Question: I'm using the below to search for a node named "Archive" and then change its colour to red and image index.
'''
Dim d As String = "Archive"
For i = 0 To tvProgress.Nodes.Count - 1
If tvProgress.Nodes(i).Text = d Then
tvProgress.Nodes(i).ForeColor = Color.Red
tvProgress.Nodes(i).ImageIndex = 1
End If
Next
'''
As you see from the below image the node "Archive" has some structure underneath. I would also like to change the colour and image index of these as well. These are not a static node name like "Archive" so I can't simply repeat the process.
There are also other nodes in the treeview that need to be left as the default Blue Folder, Black Text
Is this possible?

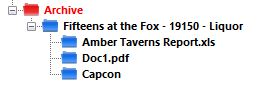
Answer: You should be able to use this code, just set 'd' to the node you want to search for, and 'p' to anything you want to preserve.
'''
'This stores every node in the TreeView
Dim allNodes As New List(Of TreeNode)
Private Sub Button1_Click(sender As Object, e As EventArgs) Handles Button1.Click
'the node you want to search for
Dim d As String = "Archive"
'the node you want to preserve
Dim p As String = "Preserve"
CallRecursive(TreeView1)
For Each n As TreeNode In allNodes
If n.Text = d Then
n.ForeColor = Color.Red
n.ImageIndex = 1
ElseIf Not n.Text = p Then
Dim path As String = n.FullPath
Dim l As List(Of String) = path.Split("").ToList()
If l.Contains(d) Then
If l.IndexOf(n.Text) > l.IndexOf(d) Then
n.ForeColor = Color.Red
n.ImageIndex = 1
End If
End If
End If
Next
End Sub
Private Sub GetRecursive(ByVal n As TreeNode)
allNodes.Add(n)
Dim aNode As TreeNode
For Each aNode In n.Nodes
GetRecursive(aNode)
Next
End Sub
Private Sub CallRecursive(ByVal aTreeView As Windows.Forms.TreeView)
allNodes.Clear()
Dim n As TreeNode
For Each n In aTreeView.Nodes
GetRecursive(n)
Next
End Sub
'''
The procedure used to get every node in the 'TreeView' is called procedure, which basically means that 'GetRecursive()' will call itself until it has been through every node in your 'TreeView'. Thanks to this, this code will go through any 'TreeView', regardless of depth.
This is the 'TreeView' I used to test this code, the code is run:

And the code is run:

I hope this helps, any problems and I will try and help.
---
## Edit:
If you just want to format nodes under "Archive", use this slightly modified code:
'''
Private Sub Button1_Click(sender As Object, e As EventArgs) Handles Button1.Click
'the node you want to search for
Dim d As String = "Archive"
CallRecursive(TreeView1)
For Each n As TreeNode In allNodes
If n.Text = d Then
n.ForeColor = Color.Red
n.ImageIndex = 1
Else
Dim path As String = n.FullPath
Dim l As List(Of String) = path.Split("").ToList()
If l.Contains(d) Then
If l.IndexOf(n.Text) > l.IndexOf(d) Then
n.ForeColor = Color.Red
n.ImageIndex = 1
End If
End If
End If
Next
End Sub
Private Sub GetRecursive(ByVal n As TreeNode)
allNodes.Add(n)
Dim aNode As TreeNode
For Each aNode In n.Nodes
GetRecursive(aNode)
Next
End Sub
Private Sub CallRecursive(ByVal aTreeView As Windows.Forms.TreeView)
allNodes.Clear()
Dim n As TreeNode
For Each n In aTreeView.Nodes
GetRecursive(n)
Next
End Sub
'''